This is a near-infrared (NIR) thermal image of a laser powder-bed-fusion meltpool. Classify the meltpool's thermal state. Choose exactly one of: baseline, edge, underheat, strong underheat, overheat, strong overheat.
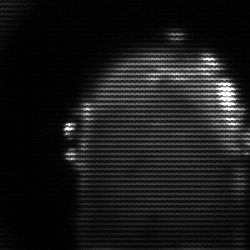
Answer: baseline